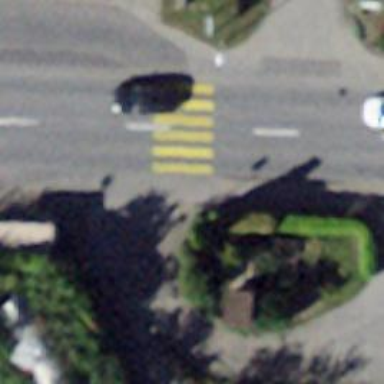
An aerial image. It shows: Uncontrolled zebra crossing on the road.